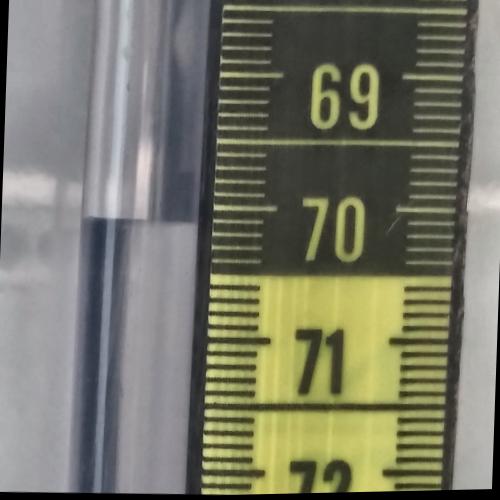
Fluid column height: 70.1 cm